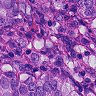
Metastatic tissue present: yes